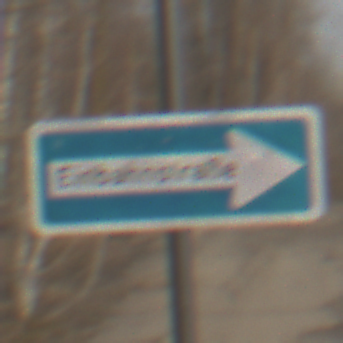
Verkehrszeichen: EinbahnstrasseRechtsweisend
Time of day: MorningAfternoon
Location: Outdoor (Nature)
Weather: PartlyCloudy
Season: Winter
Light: Natural